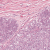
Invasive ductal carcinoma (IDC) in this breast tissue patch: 0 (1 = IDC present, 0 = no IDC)